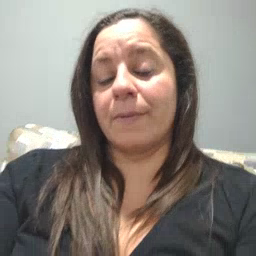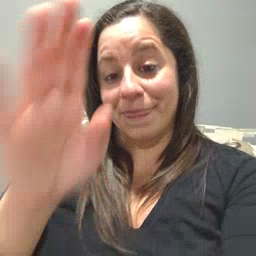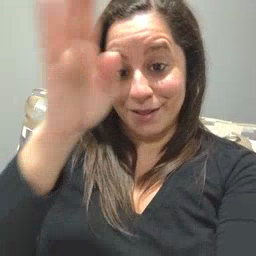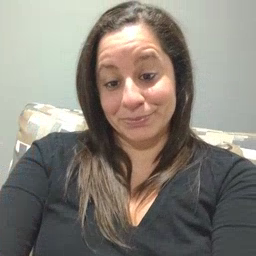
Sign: hello